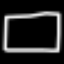
Label: square